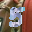
Label: 5